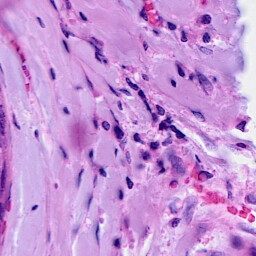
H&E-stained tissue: Breast